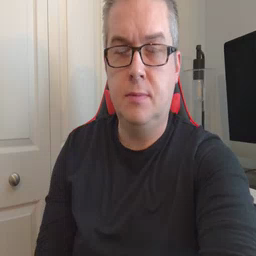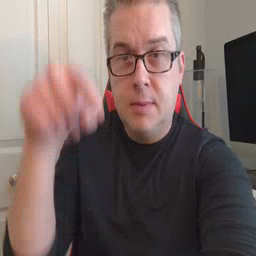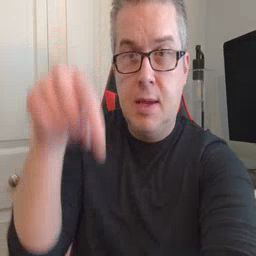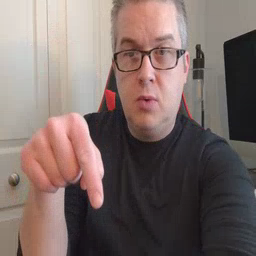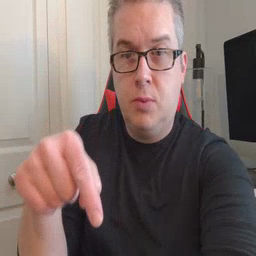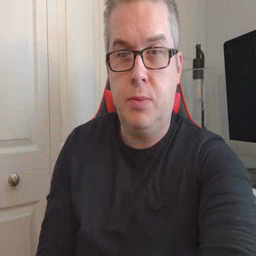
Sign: down